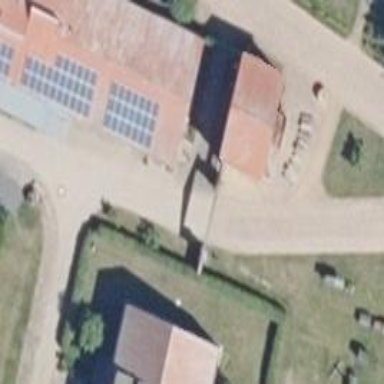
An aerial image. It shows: Farm shop.